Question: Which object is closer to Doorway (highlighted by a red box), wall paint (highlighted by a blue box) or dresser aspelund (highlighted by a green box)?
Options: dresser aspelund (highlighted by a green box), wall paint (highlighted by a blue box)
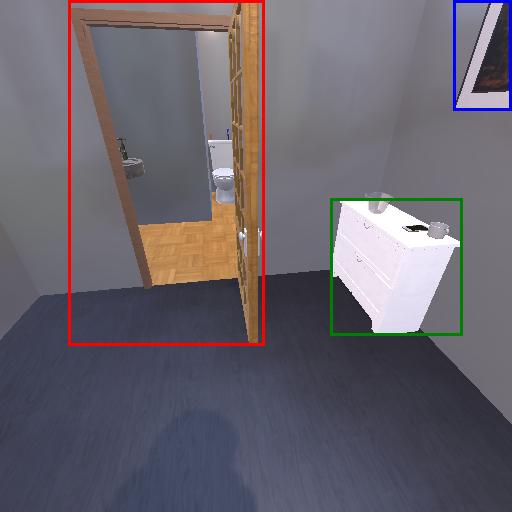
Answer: dresser aspelund (highlighted by a green box)